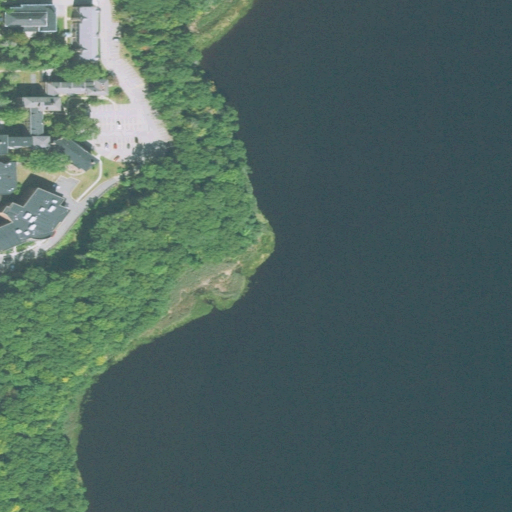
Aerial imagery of cape in Rhode Island named Goose Point containing open water, open development, medium intensity development, mixed forest, high intensity development, deciduous forest, low intensity development, grassland, and evergreen forest